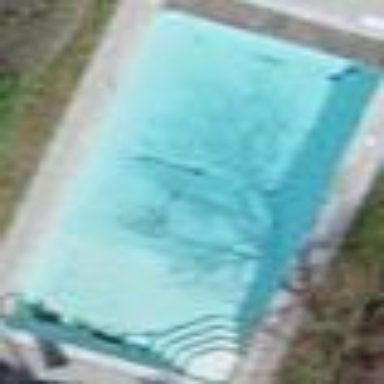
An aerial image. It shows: Swimming pool located in leisure land.